Current action and preconditions to check: trajectory_clear

Your task: For each precondition in the list above, predict whether it will hold at this action.

Consider the current scene as observed from the mobile robot's camera, and analyze the predicted future states of all dynamic agents (e.g., people, animals, vehicles, or any moving entities) within the NEXT SECOND.

IMPORTANT: Only answer "very likely" if you are absolutely certain—based on strong, clear evidence—that a dynamic agent will violate the precondition in the predicted future state. Do NOT answer "very likely" for unlikely, ambiguous, or low-probability risks.

Ask yourself for each precondition: Is there a high probability, with clear and convincing evidence, that the predicted future states of any dynamic agent will interfere with the predicted future state of the currently executing action within the NEXT SECOND, causing that precondition to fail?

Assess the risk level based on these predictions. Use "likely" or "very likely" if motions create a clear risk of interference.

Use "neutral" or "improbable" if agents are nearby but their predicted paths are clearly diverging or non-conflicting.

Failure Risk Categories: "very improbable", "improbable", "neutral", "likely", "very likely"

Answer Format: Output ONLY the probability_of_failure value from these categories: "very improbable", "improbable", "neutral", "likely", "very likely"

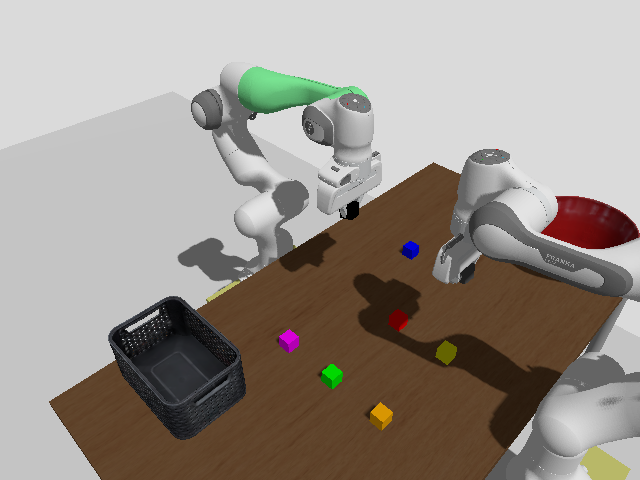

Answer: improbable